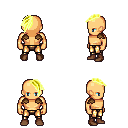
a pixel art fantasy rpg character, male body template, human, tanned skin, leather shoulder armor, gold greaves, gold long mohawk hairstyle, brown shoes, four views (front, back, left, right), 2x2 character sprite sheet, small pixel art, hard edges, no anti-aliasing